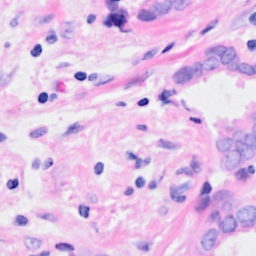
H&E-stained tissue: Breast